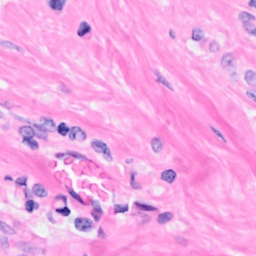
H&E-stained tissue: Breast